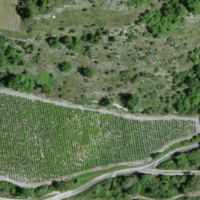
EUNIS habitat code: 24
Species observed at this site:
Lysandra bellargus
Juniperus communis
Sylvia atricapilla
Hippolais polyglotta